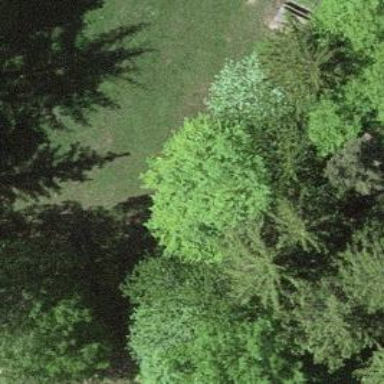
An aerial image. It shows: Picnic table located in leisure land area.